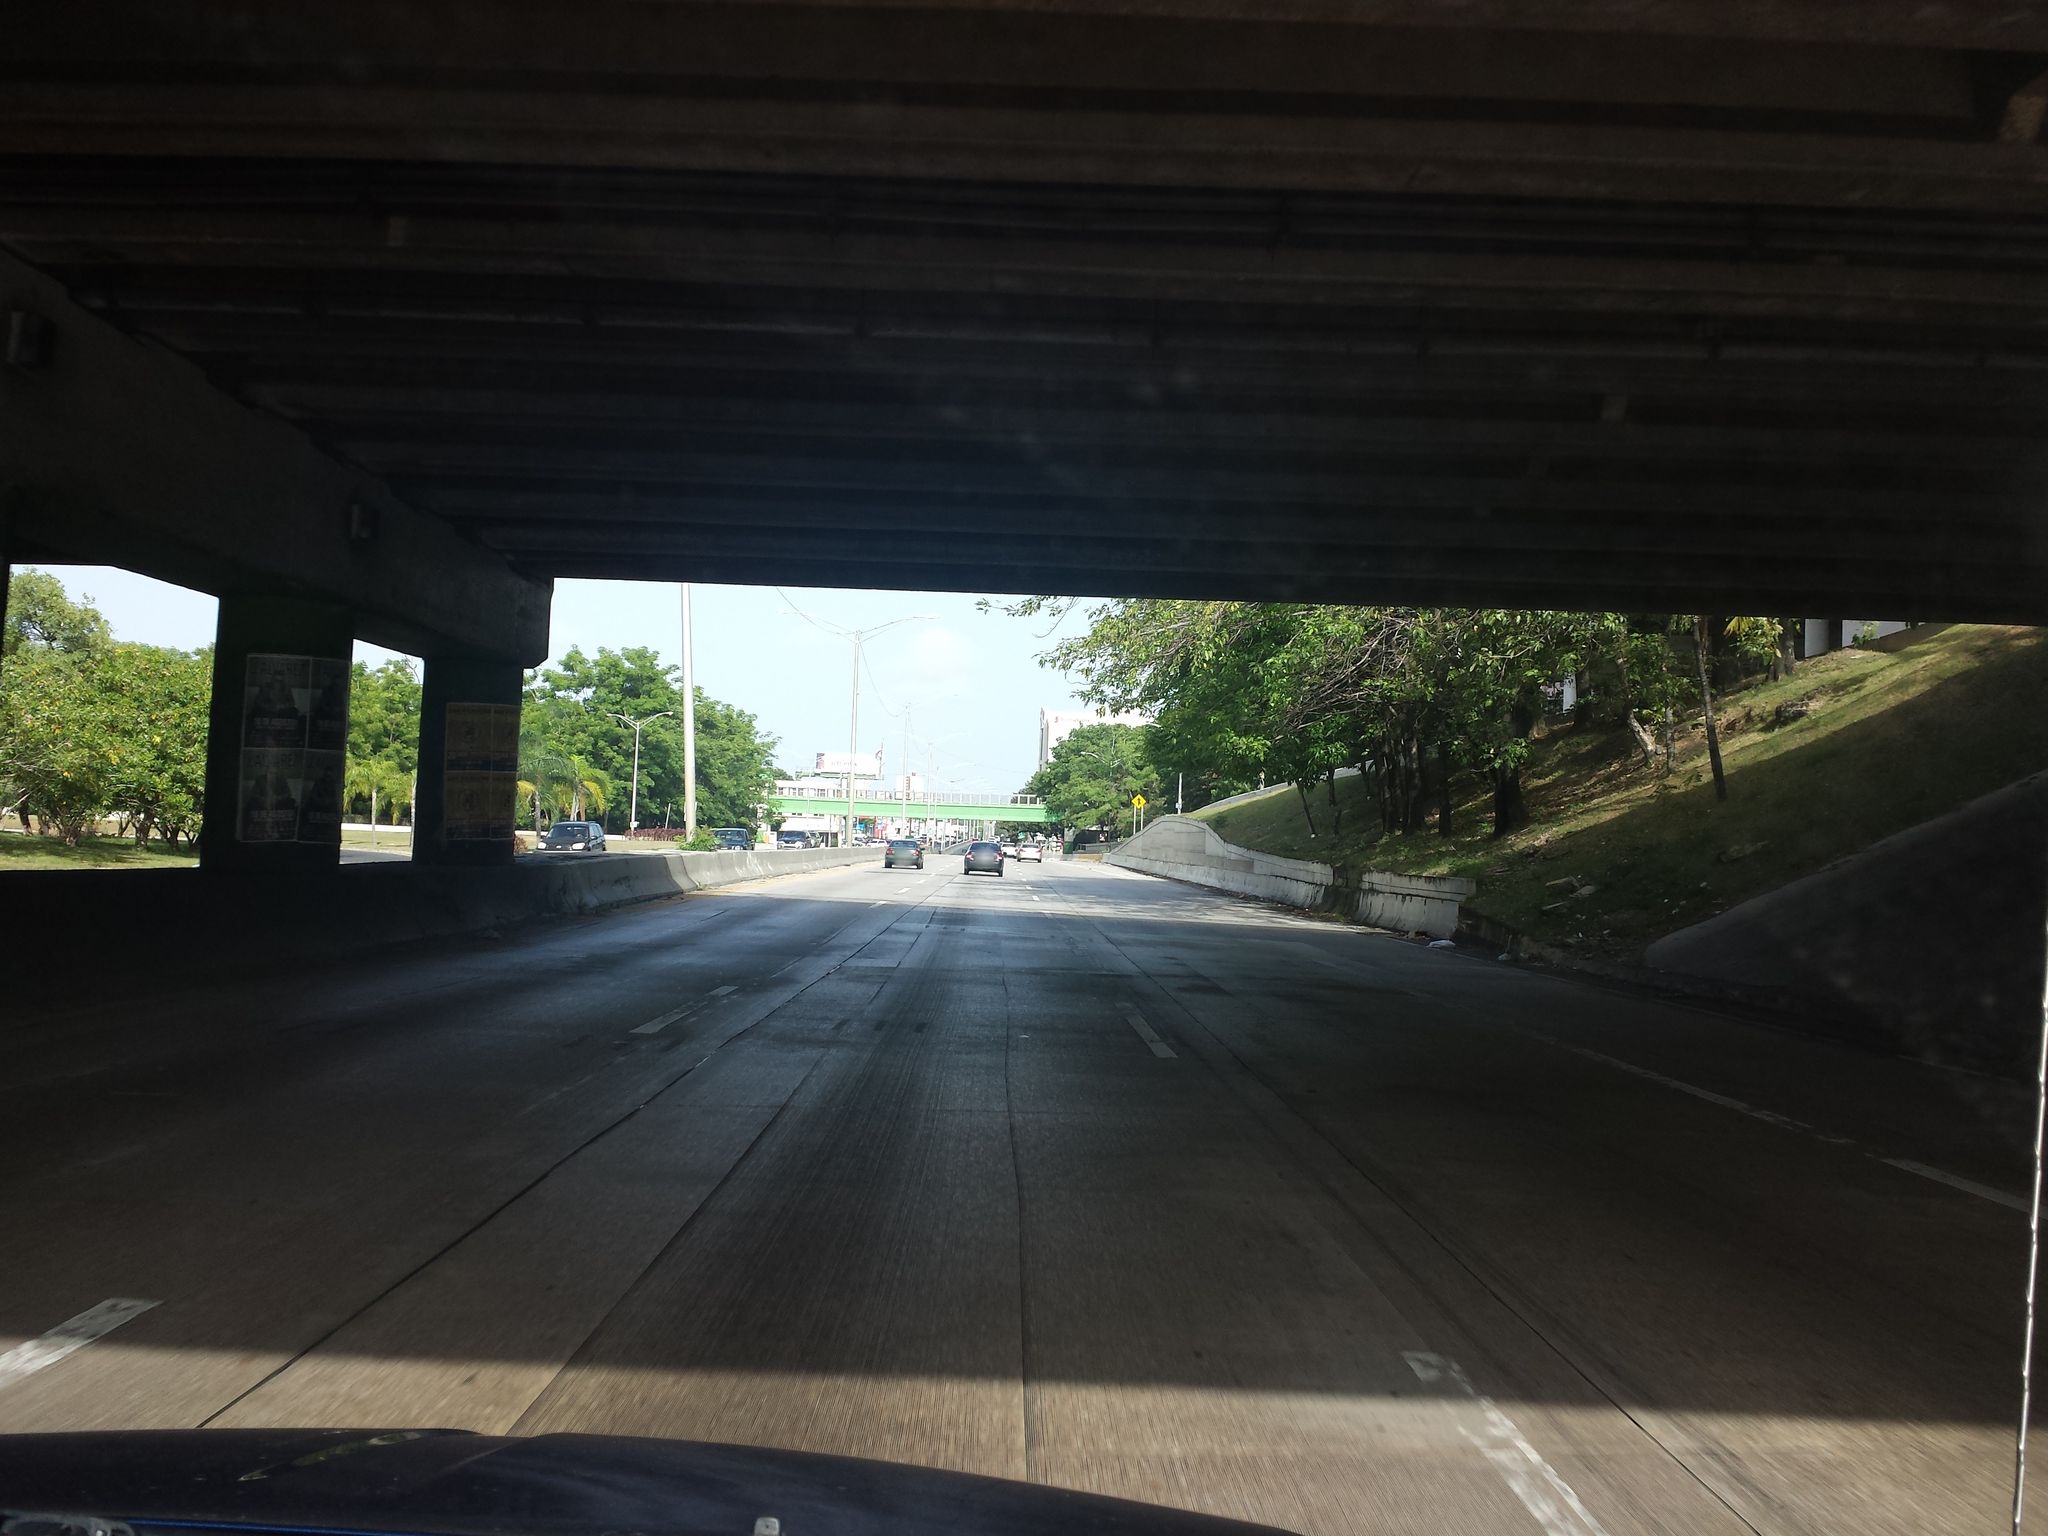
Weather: clear
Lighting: day
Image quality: good
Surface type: driving surface
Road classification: trunk, motorway
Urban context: urban centre
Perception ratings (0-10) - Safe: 1.27, Lively: 3.54, Beautiful: 5.19, Boring: 4.67, Depressing: 5.52, Wealthy: 1.12